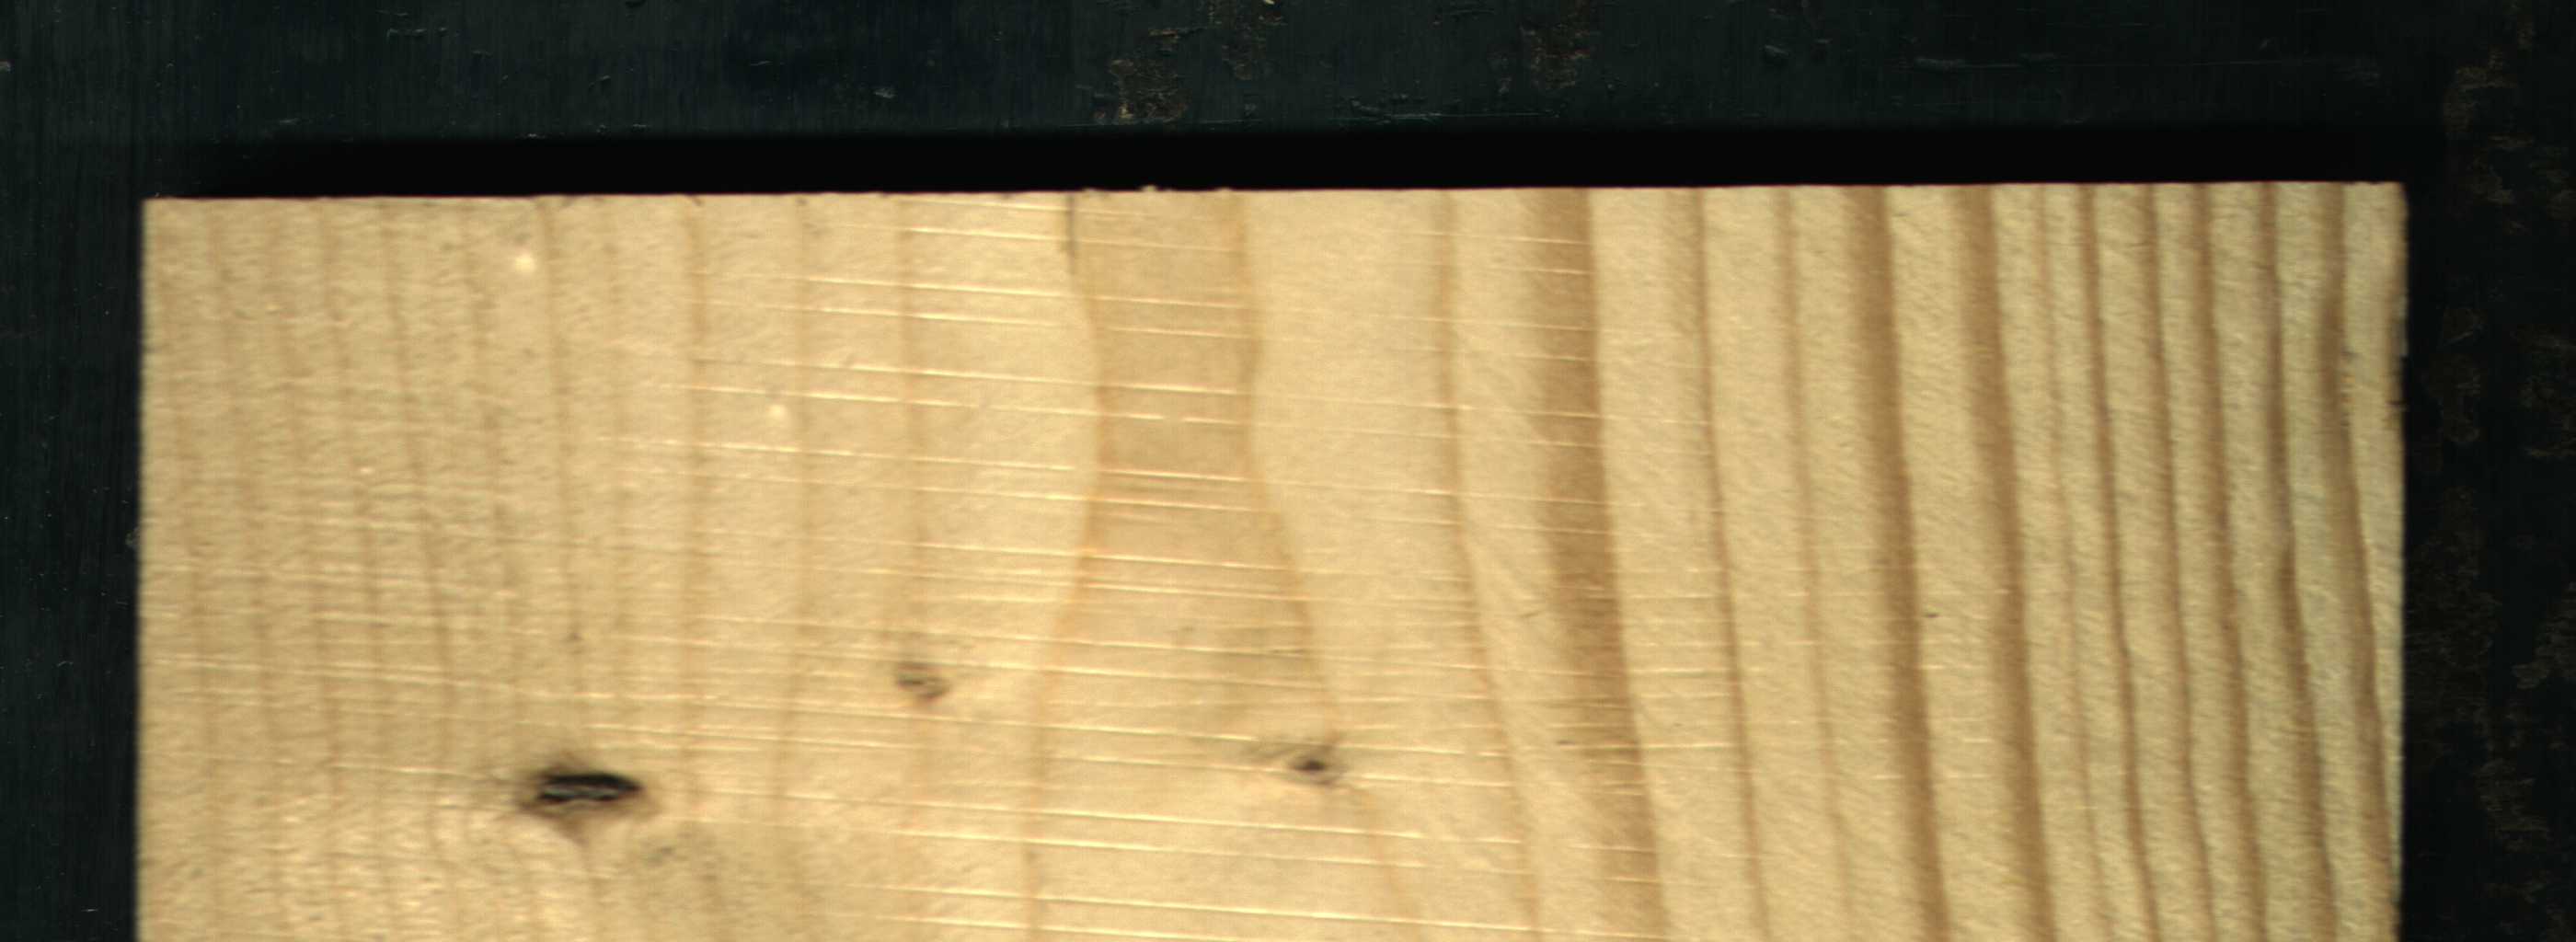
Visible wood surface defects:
Dead_Knot
Live_Knot